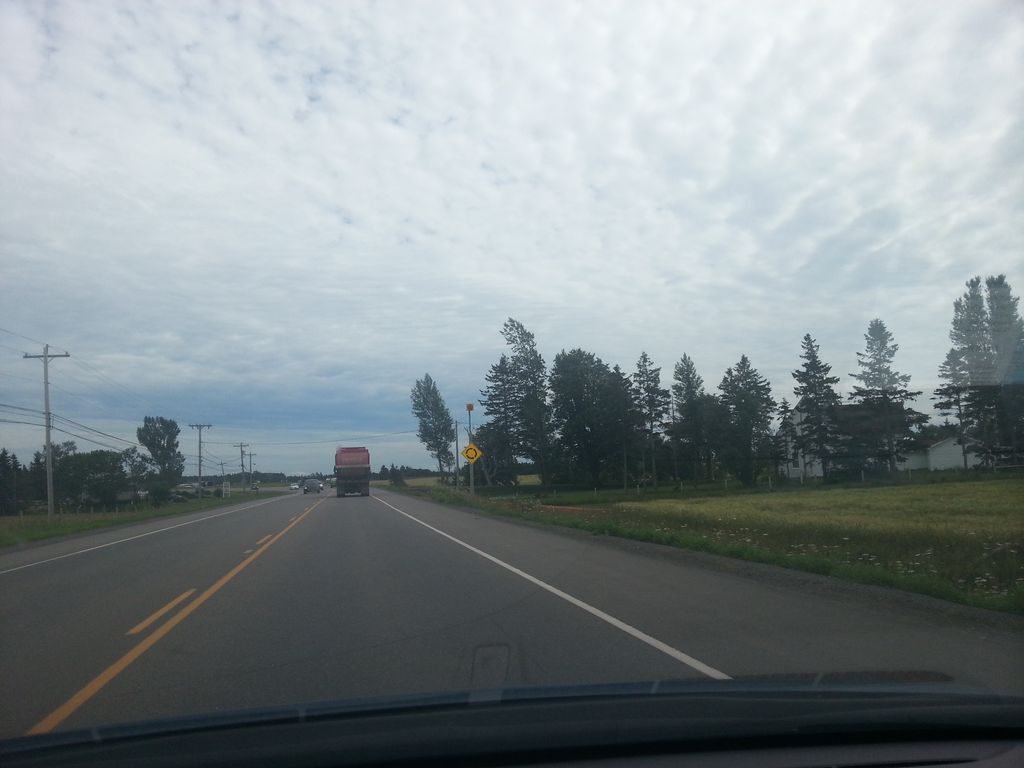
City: charlottetown